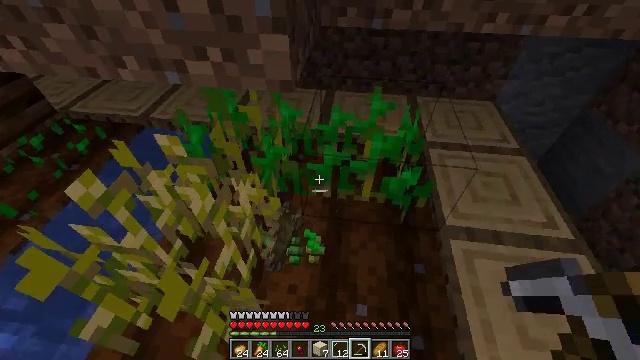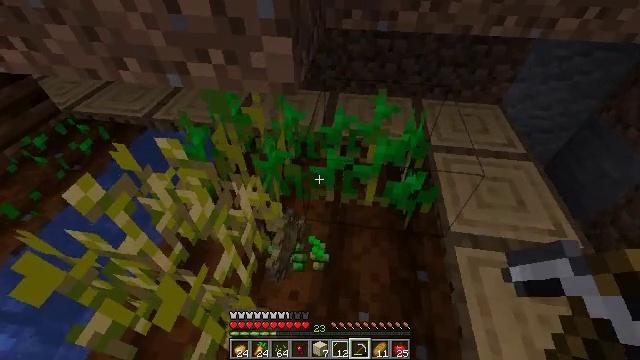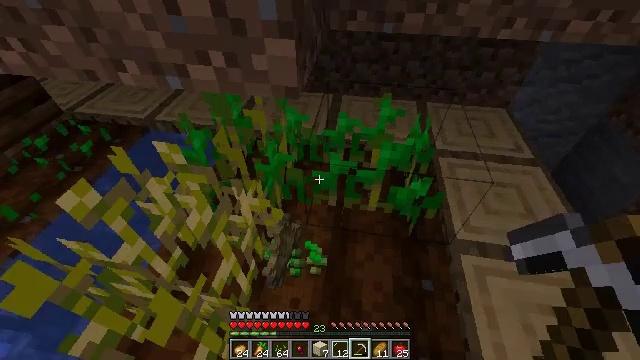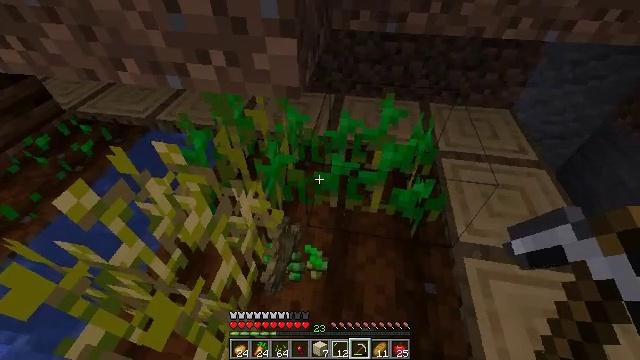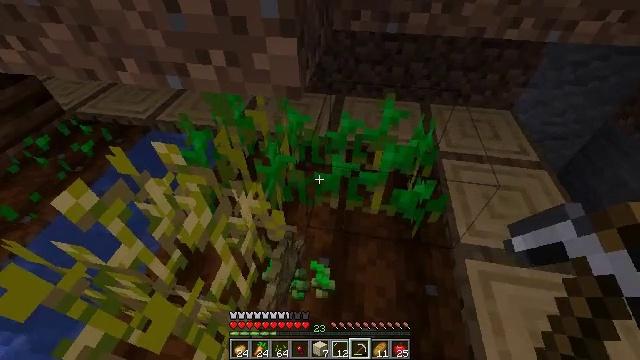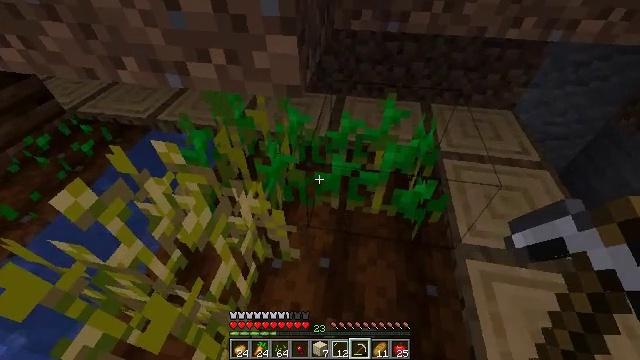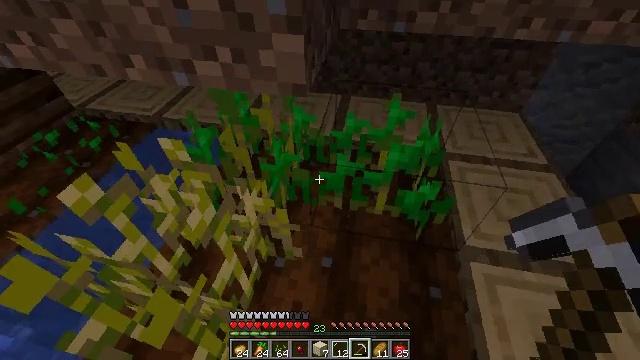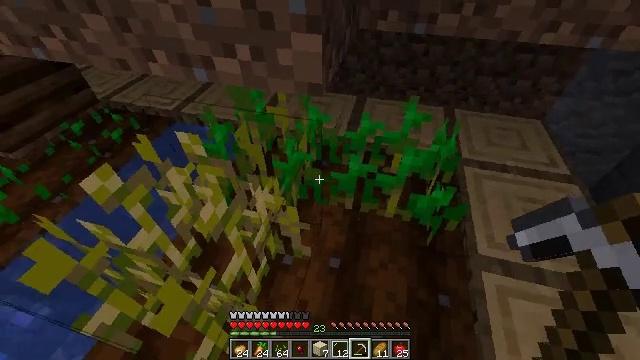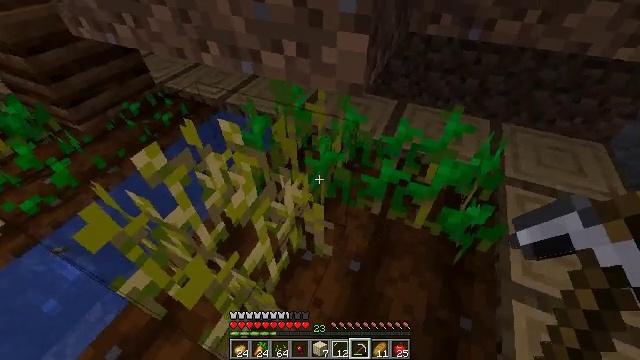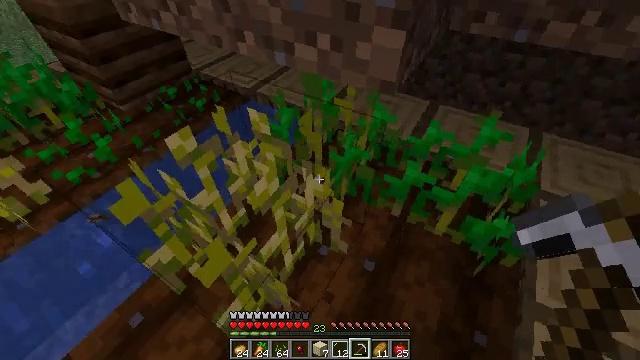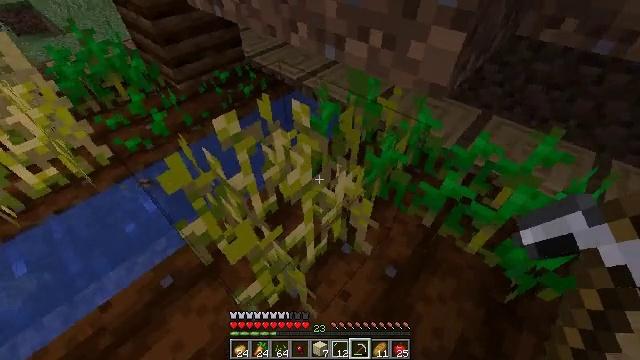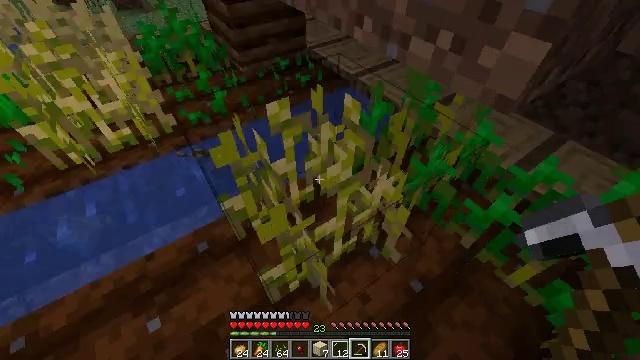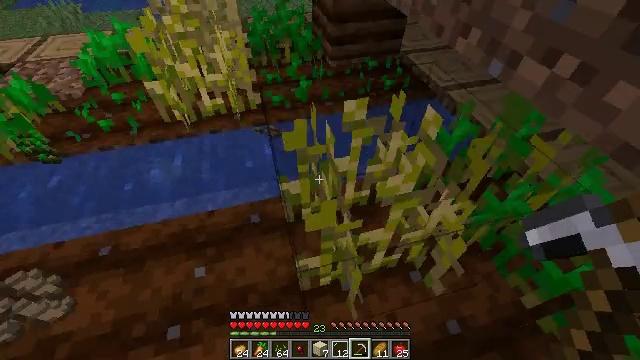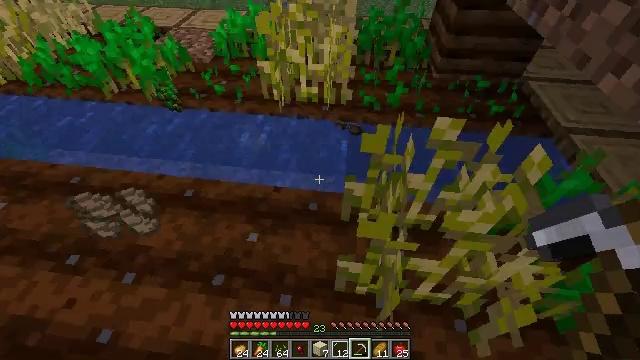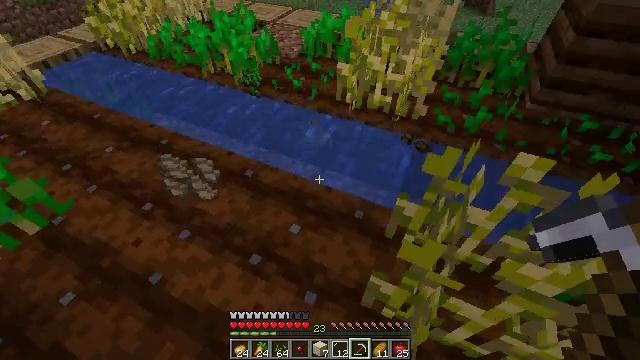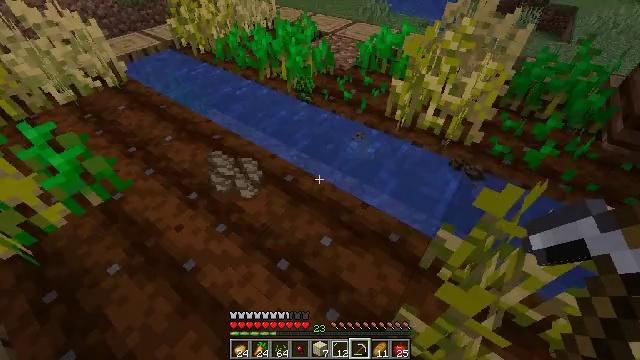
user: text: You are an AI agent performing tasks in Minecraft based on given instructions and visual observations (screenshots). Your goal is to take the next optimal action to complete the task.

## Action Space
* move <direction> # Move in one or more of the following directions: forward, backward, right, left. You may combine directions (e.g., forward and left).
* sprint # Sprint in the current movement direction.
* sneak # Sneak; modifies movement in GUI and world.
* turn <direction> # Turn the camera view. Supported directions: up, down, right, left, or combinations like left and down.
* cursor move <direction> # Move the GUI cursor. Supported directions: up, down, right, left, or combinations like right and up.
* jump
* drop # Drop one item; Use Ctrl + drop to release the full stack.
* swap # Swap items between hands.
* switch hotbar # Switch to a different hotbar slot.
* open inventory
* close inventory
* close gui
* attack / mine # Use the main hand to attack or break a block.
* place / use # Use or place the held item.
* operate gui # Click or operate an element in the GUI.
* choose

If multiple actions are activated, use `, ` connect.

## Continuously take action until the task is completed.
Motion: motion action
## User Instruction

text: Break the mature wheat plants.
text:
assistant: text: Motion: no_op
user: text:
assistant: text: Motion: no_op
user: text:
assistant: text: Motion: no_op
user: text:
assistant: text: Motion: no_op
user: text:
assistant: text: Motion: no_op
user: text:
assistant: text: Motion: turn left
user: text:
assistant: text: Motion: turn left
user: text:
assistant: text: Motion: turn left
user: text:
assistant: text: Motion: turn left and down
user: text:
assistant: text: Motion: turn left
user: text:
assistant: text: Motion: turn left and down
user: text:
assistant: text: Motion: turn left
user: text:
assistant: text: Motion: turn left
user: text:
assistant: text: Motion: turn left
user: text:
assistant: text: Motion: move forward and move left, turn left and up
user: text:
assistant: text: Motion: move forward and move left, turn left and up
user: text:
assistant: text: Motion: move forward and move left, turn left
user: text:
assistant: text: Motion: move forward and move left
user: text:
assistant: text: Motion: move forward
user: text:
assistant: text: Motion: move forward
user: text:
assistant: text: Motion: move forward
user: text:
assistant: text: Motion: move forward
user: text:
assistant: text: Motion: move forward
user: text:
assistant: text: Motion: move forward, turn left
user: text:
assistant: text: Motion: move forward, turn left
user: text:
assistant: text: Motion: move forward, turn left
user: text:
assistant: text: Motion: move forward, turn left
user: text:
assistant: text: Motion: move forward, turn left
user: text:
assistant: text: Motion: move forward, turn left
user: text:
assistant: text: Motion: turn left